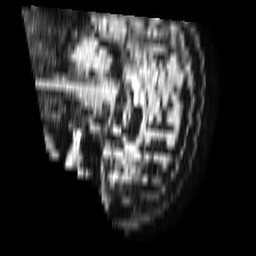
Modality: FLAIR
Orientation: sagittal
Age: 75
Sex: female
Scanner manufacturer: philips
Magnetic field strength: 1.5 T
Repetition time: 6 s
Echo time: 0.1048 s